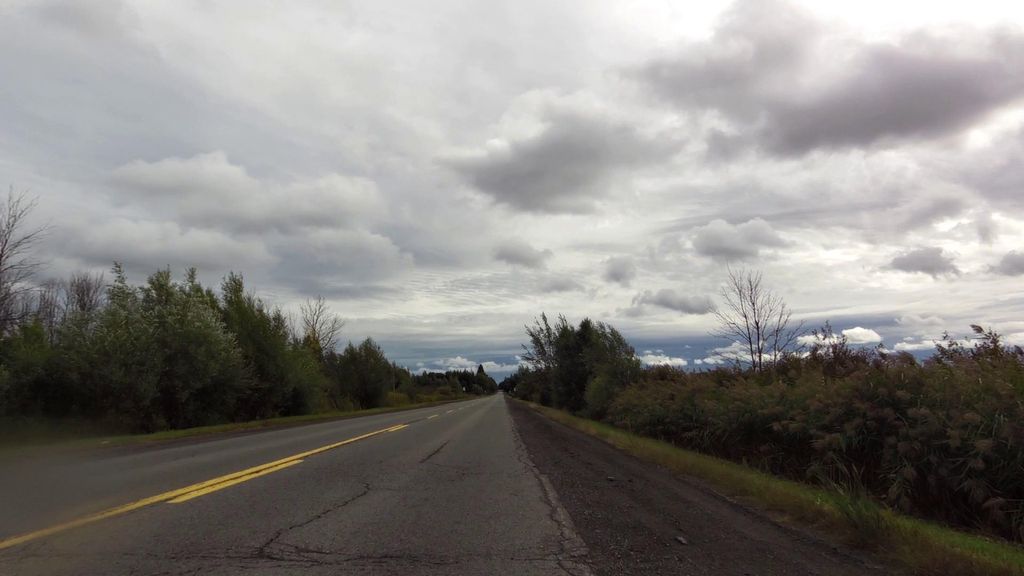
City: ottawa-gatineau